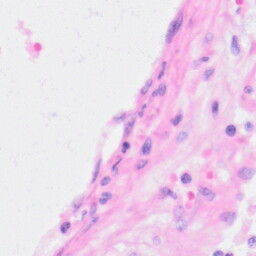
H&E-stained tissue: Kidney